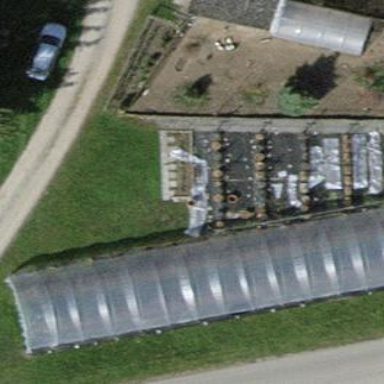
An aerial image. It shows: Greenhouse.